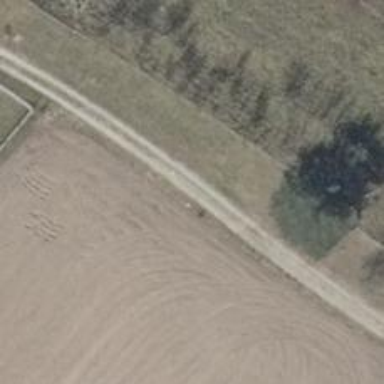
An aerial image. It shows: Track with compacted grade2 surface.